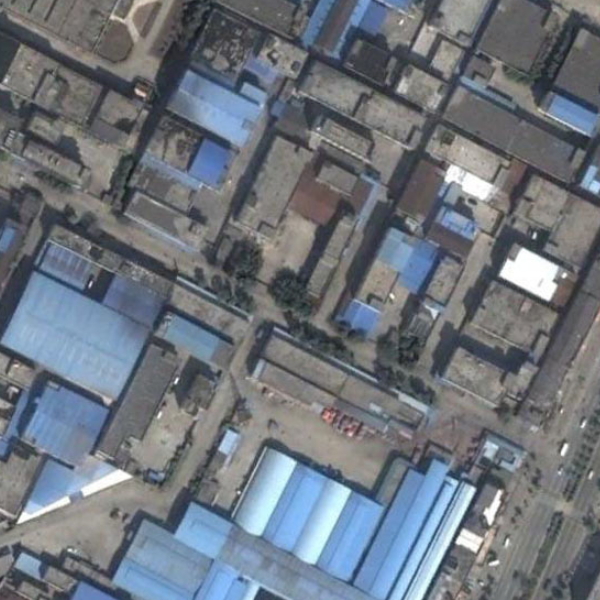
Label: Industrial